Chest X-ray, AP view. Patient: 56 years old, sex F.
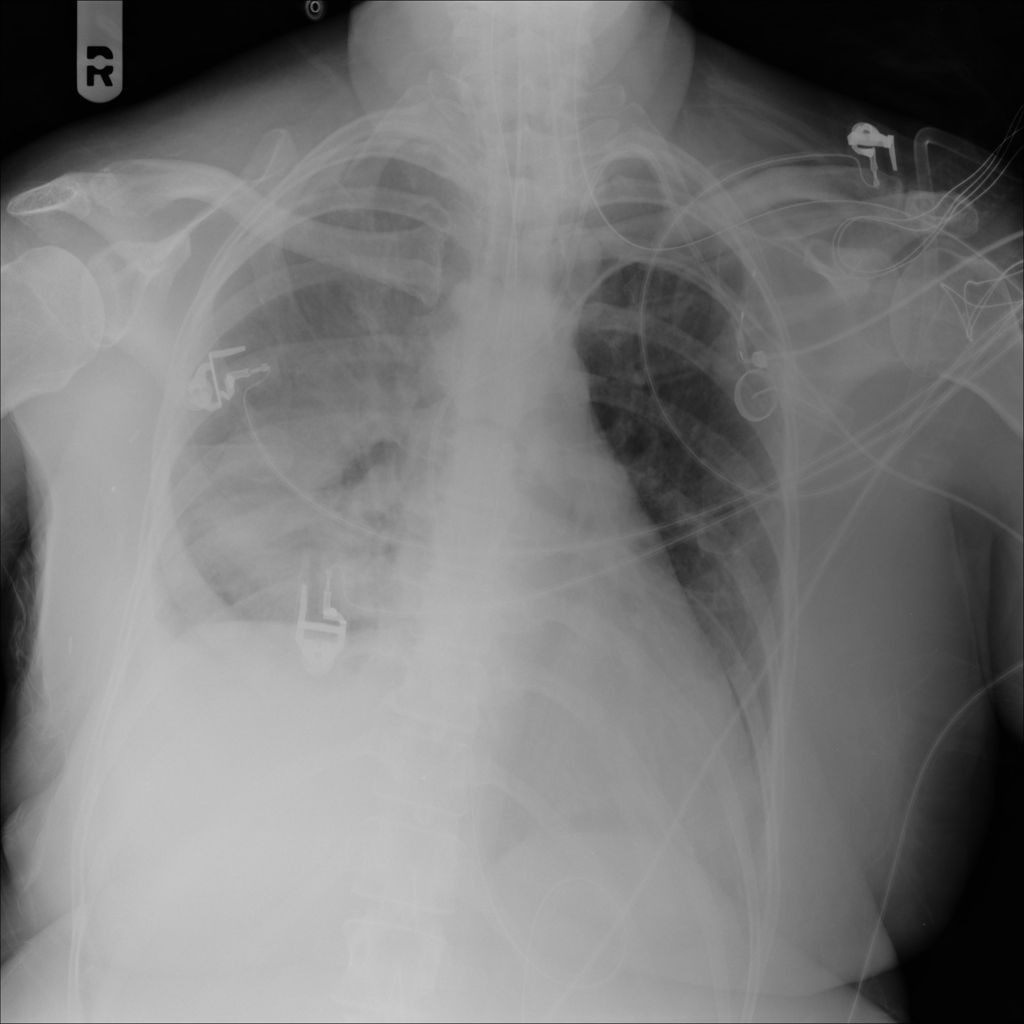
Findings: Consolidation